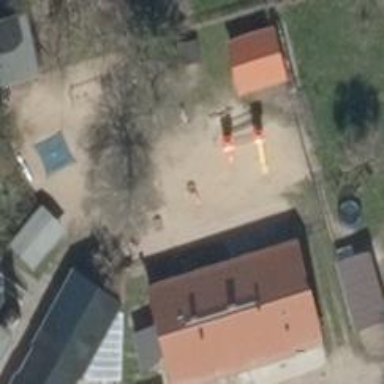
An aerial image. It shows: Playground area for leisure activities on the land.